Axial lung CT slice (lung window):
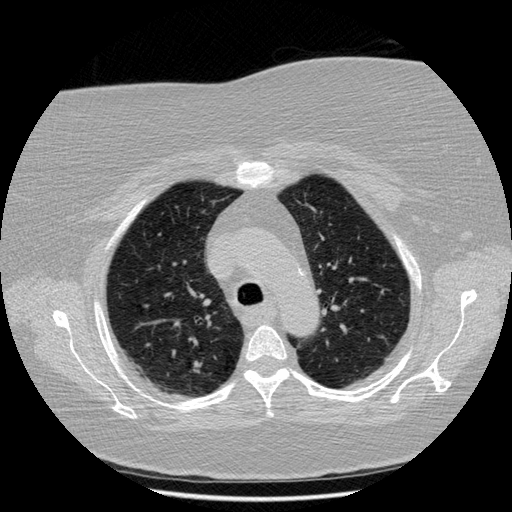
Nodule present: no